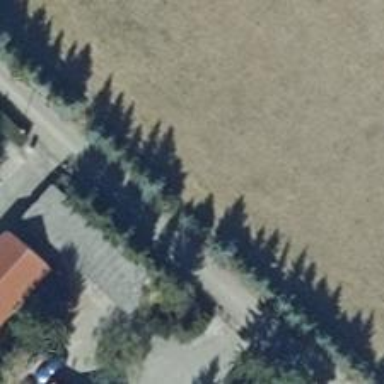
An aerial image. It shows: Row of trees in natural setting.